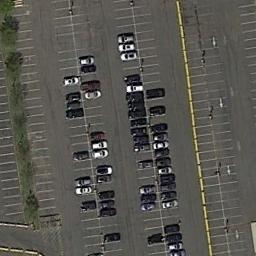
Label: parking_lot